Field crop: tomato
Growth stage: 2
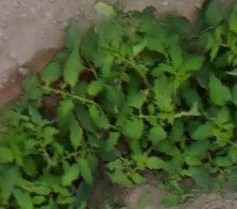
Species: tomato